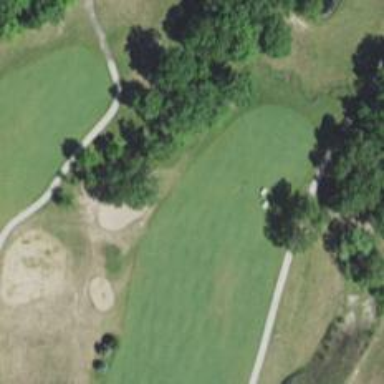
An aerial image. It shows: View of golf hole.